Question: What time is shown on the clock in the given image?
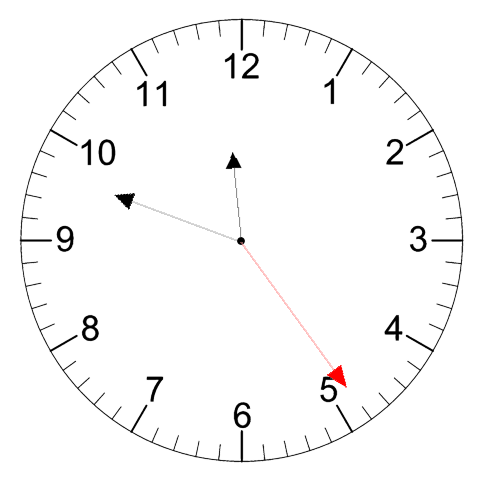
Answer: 11:48:24